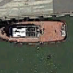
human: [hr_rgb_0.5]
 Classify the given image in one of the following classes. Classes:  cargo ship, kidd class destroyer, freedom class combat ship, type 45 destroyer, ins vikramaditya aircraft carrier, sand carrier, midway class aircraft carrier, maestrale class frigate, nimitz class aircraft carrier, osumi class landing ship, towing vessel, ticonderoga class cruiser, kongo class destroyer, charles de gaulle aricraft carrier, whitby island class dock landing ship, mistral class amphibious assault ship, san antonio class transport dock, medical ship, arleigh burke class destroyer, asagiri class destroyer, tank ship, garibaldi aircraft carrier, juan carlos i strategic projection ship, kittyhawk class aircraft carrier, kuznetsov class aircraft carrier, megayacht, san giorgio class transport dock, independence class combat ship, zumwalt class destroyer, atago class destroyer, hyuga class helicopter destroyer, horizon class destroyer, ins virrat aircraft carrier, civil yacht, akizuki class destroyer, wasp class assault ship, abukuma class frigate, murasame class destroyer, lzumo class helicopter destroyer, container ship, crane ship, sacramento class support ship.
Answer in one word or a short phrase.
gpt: Towing vessel